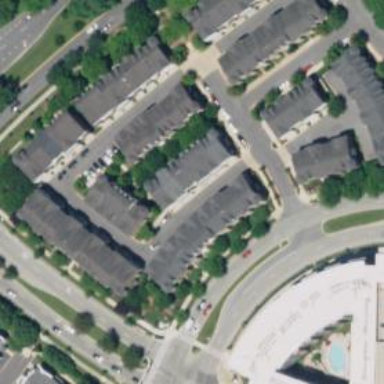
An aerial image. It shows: Residential building.